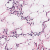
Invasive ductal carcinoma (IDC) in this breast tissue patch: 0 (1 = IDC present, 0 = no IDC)